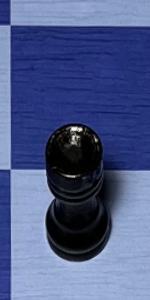
Label: Rook_Black